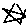
Label: star